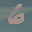
Label: 6